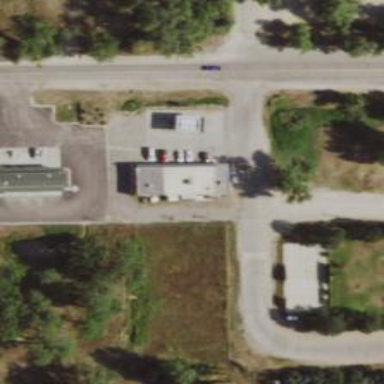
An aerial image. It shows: Convenience shop.